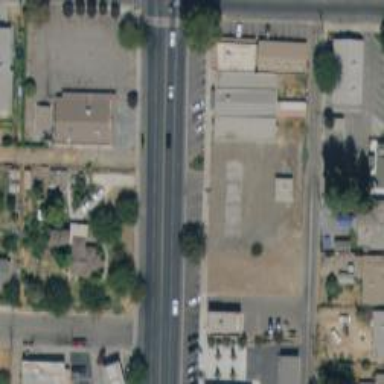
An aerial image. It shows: Alleyway designated as service road.